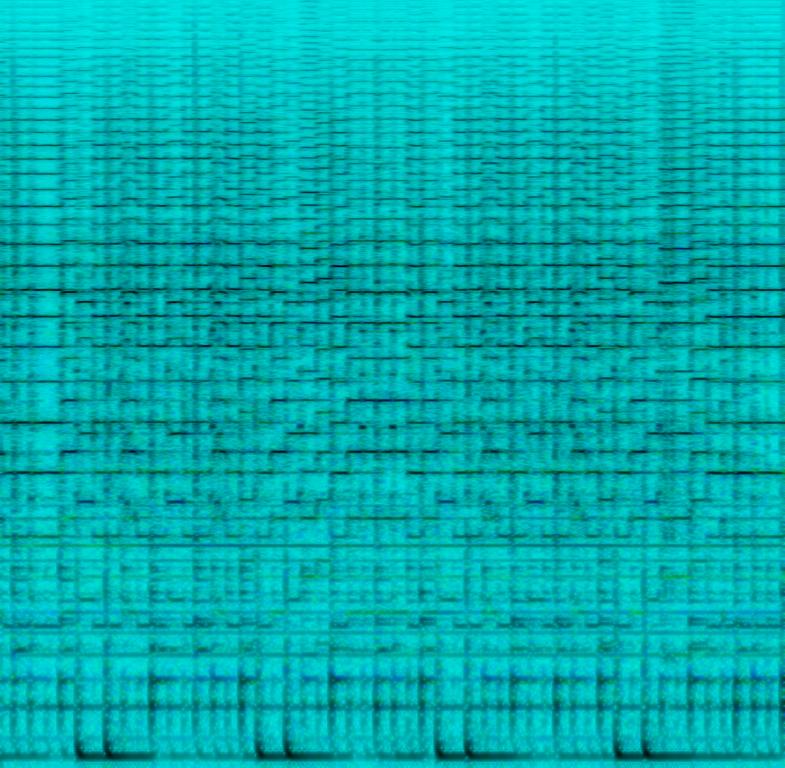
Someone is playing a big djembe along to a fast paced melody in a higher register played on a bagpipe. This song may be playing during a traditional holiday in Ireland.